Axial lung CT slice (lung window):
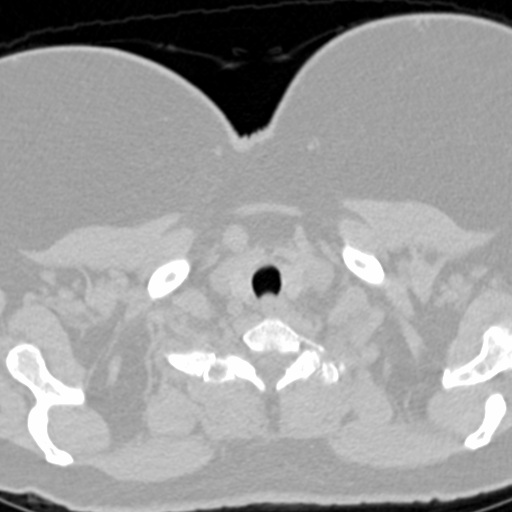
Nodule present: no